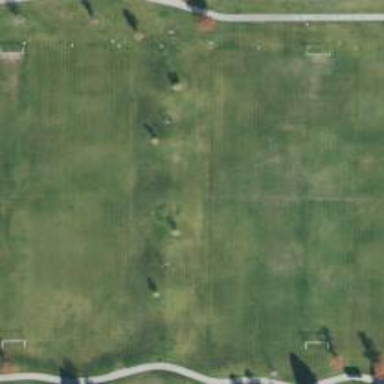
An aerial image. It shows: Grass pitch used for soccer.